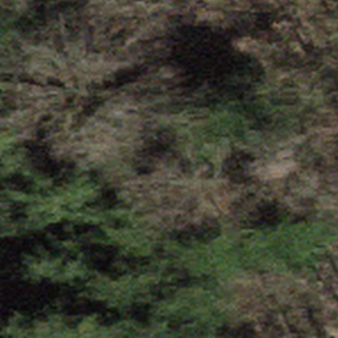
Label: other